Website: slack
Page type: stored-credit-cards
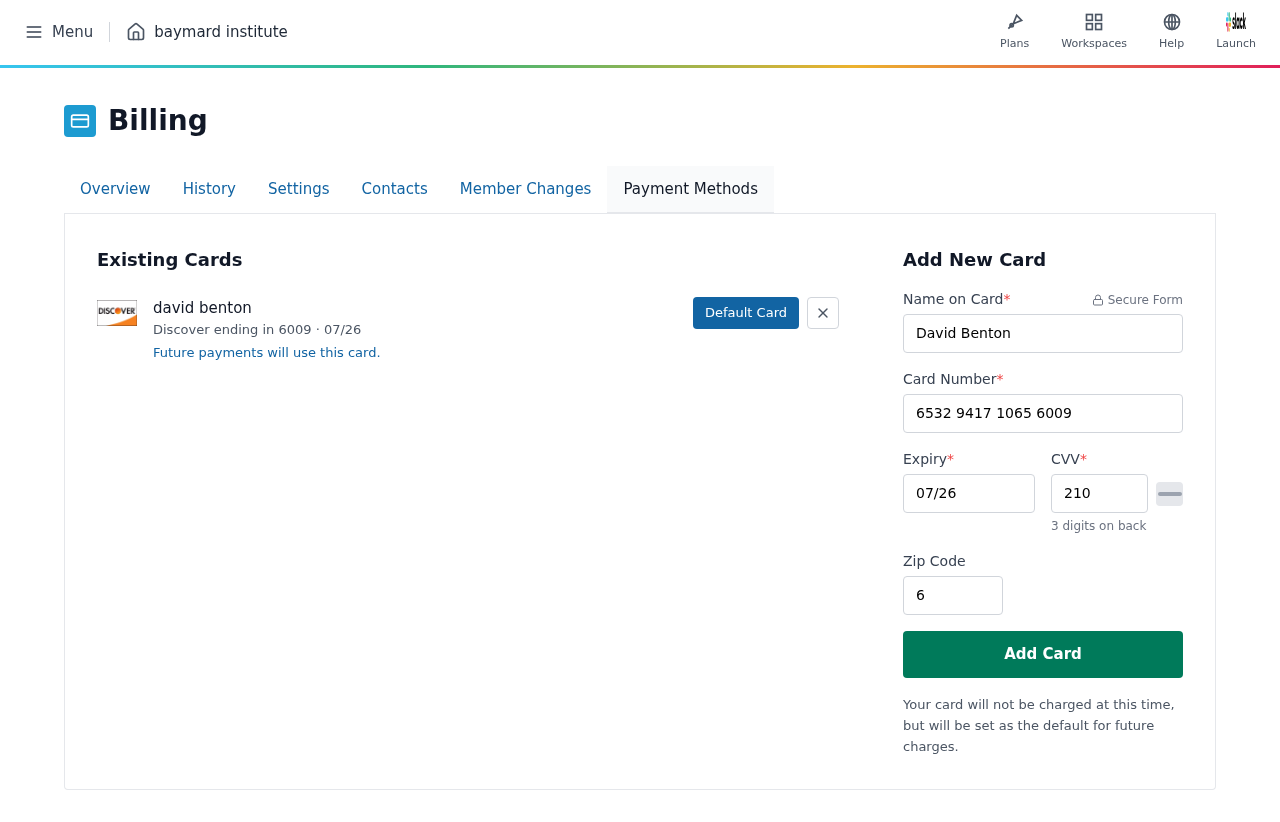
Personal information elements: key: PII_CARD_CVV
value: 210
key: PII_CARD_EXPIRY
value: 07/26
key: PII_CARD_EXPIRY_MONTH
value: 07
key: PII_CARD_EXPIRY_YEAR
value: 26
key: PII_CARD_LAST4
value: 6009
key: PII_CARD_NUMBER
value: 6532 9417 1065 6009
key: PII_CARD_TYPE
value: Discover
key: PII_FULLNAME
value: david benton
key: PII_FULLNAME
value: David Benton
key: PII_POSTCODE
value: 69481